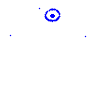
Particle: proton